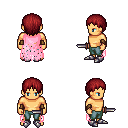
a pixel art fantasy rpg character, male body template, human, tanned skin, pink tattered cape, teal pants, brunette plain hairstyle, leather bracers, metal boots, dagger, four views (front, back, left, right), 2x2 character sprite sheet, small pixel art, hard edges, no anti-aliasing